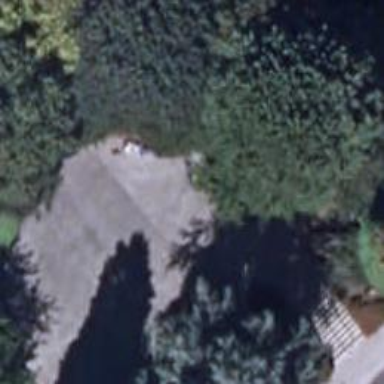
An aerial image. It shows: Bench.